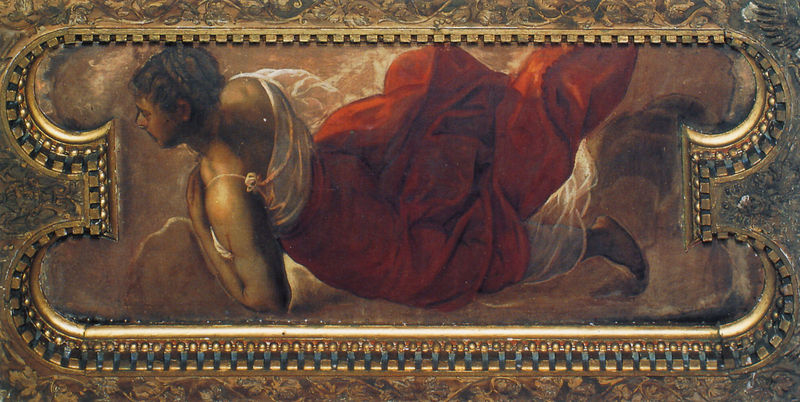
Titel: Deckenmalerei des Sala dell’Albergo
Künstler: Jacopo Tintoretto
Standort: Venedig, San Rocco (EU - I - Venetien)
Schlagwörter: dunkel, fuß, gemälde, haut, himmel, kopf, mann, umhang, weiß, wolken, blumen, braun, frau, frisur, haar, kleid, nase, ohr, profil, rücken, schwarz, stützen, rot, schleier, tuch, malerei, muster, rock, hemd, wand, arm, arme, falten, lang, mensch, rahmen, goldrahmen, wind, kirche, figur, gewand, gold, haare, mantel, stoff, decke, person, schulter, fliegen, engel, relief, füße, liegen, farben, nacken, wehen, zopf, ornamente, wandmalerei, liegend, transparent, fallen, oberarm, gestalt, bögen, muskulös, barfuss, schweben, knien, beten, römer, dekce, toga, durchsichtig, sklavin, deckengemälde, fresko, tunika, schwebend, vorwärts, stürzen, römerin, suche, deckenmalerei, von oben, stolpern, deckenfresko, roter umhang, top, sphärisch, kurtisane, nae, kkleid, versuchun g